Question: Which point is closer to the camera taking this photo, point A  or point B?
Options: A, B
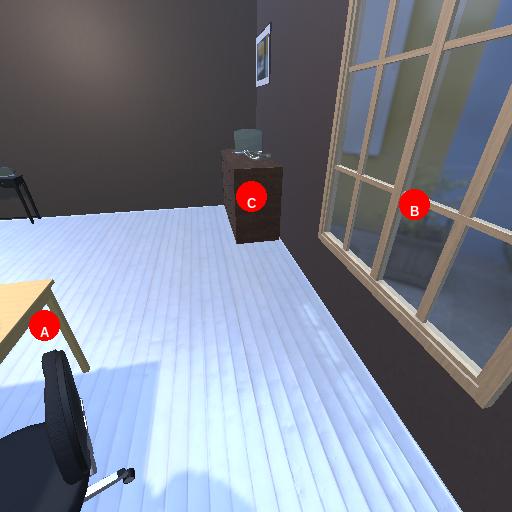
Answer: A